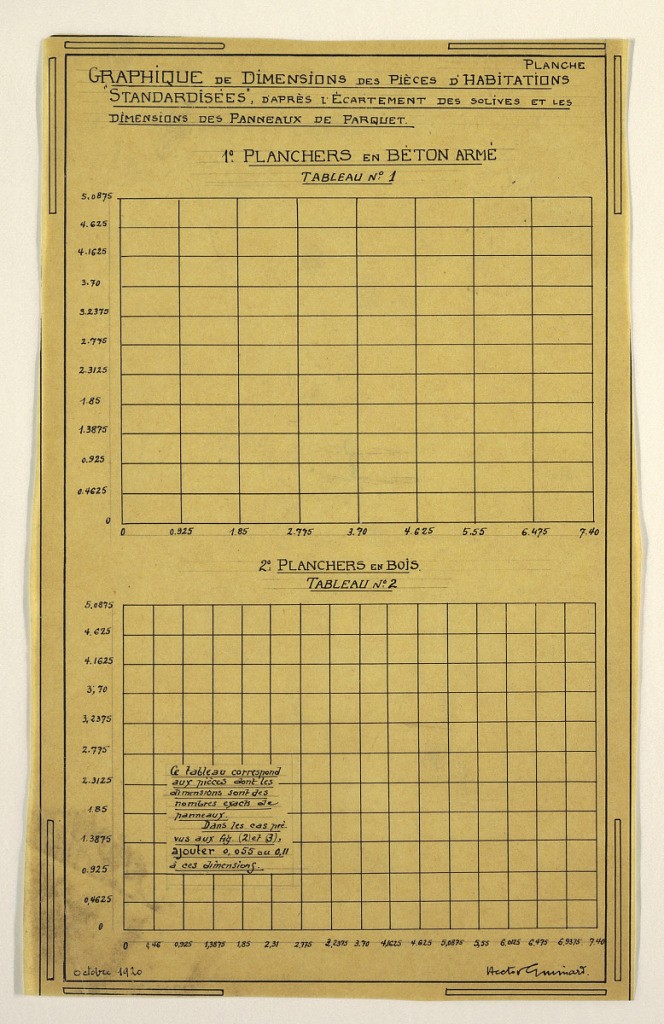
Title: Design for a Mass-Operational House Designed by Hector Guimard, Scale Table for Supports and Floor
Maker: Hector Guimard, French, 1867–1942
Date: October 1920
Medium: Pen and black ink, graphite on tracing paper
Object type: Drawing
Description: Design for a mass-operational house by Guimard, detailing the scale of the support and floor.